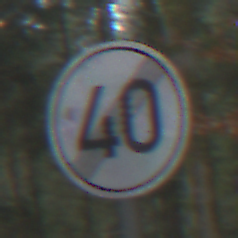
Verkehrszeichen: EndeGeschwindigkeit40
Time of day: Midday
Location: Outdoor (Nature)
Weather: Overcast
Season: NotSpecified
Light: Natural